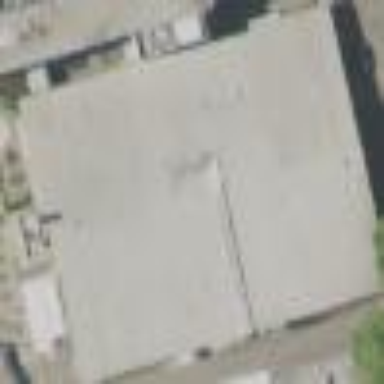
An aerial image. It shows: Industrial building.